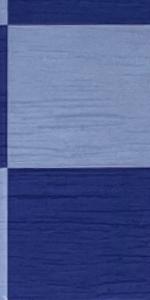
Label: Empty